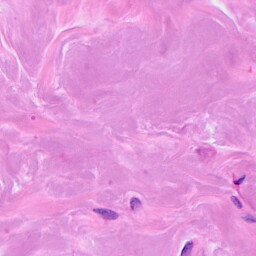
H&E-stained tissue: Breast